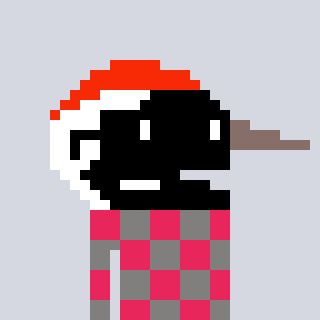
a pixel art character with square black sunglasses, a crane-shaped head and a bluegrey-colored body on a cool background